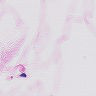
Metastatic tissue present: no